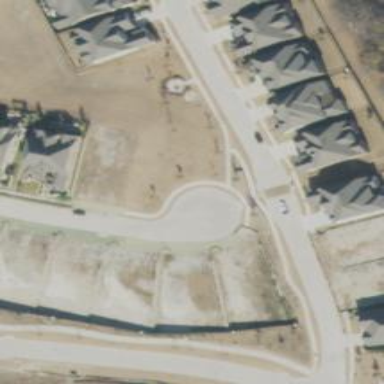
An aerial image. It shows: Circle-shaped turning circle on the road.